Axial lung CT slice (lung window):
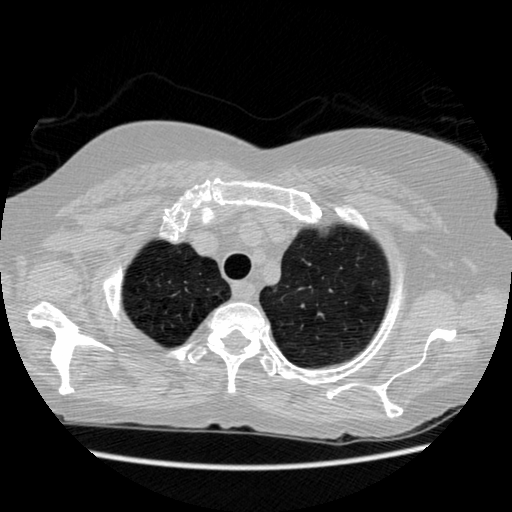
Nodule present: no